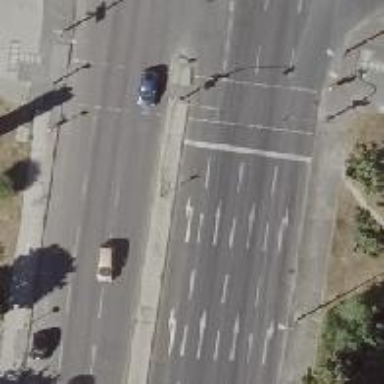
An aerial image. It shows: Road with traffic signals.